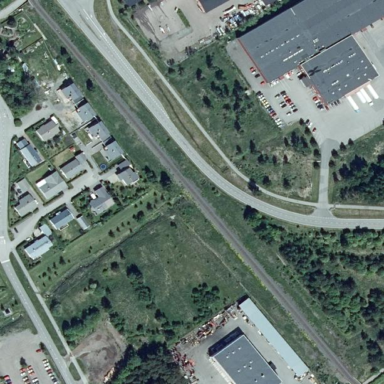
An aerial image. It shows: Railway area.